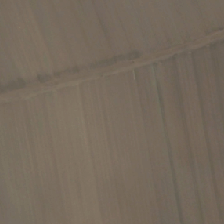
Land cover: shortrotation_cropland